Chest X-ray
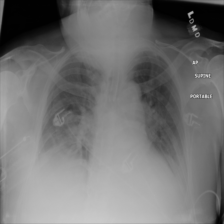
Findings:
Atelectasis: negative
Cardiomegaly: negative
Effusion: positive
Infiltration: negative
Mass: negative
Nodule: negative
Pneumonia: negative
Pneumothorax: negative
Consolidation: negative
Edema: positive
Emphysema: negative
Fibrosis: negative
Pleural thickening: negative
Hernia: negative